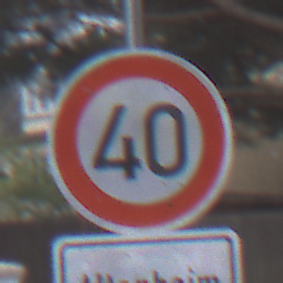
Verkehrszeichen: Geschwindigkeit40
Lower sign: HinweisDurchVerbaleAngabe10
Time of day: MorningAfternoon
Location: Outdoor (Urban)
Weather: Overcast
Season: NotSpecified
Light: Natural